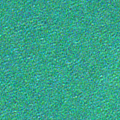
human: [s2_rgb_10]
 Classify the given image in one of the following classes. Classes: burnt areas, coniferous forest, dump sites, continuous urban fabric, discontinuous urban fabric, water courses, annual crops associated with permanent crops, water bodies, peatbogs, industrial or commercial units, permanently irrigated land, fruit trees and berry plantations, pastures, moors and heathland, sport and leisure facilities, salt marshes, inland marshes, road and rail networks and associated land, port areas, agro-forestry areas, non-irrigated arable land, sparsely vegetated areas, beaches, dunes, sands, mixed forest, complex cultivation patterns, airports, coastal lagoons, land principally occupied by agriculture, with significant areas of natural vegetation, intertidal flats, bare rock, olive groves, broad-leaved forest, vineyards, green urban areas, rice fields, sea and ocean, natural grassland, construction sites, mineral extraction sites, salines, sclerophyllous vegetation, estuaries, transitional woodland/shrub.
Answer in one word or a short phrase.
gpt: sea and ocean